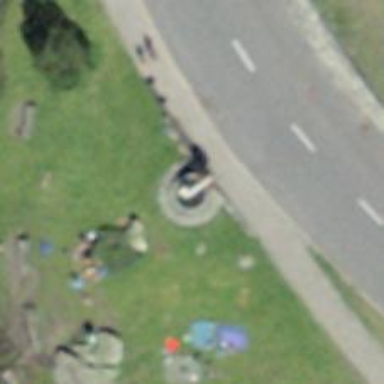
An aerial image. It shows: Fountain.